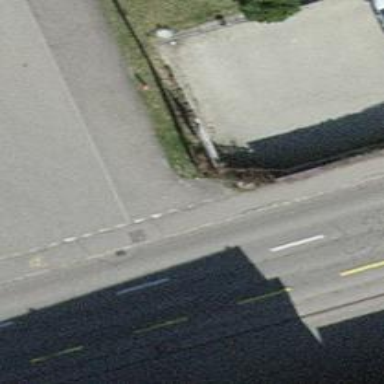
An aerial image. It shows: Hedge acting as barrier.